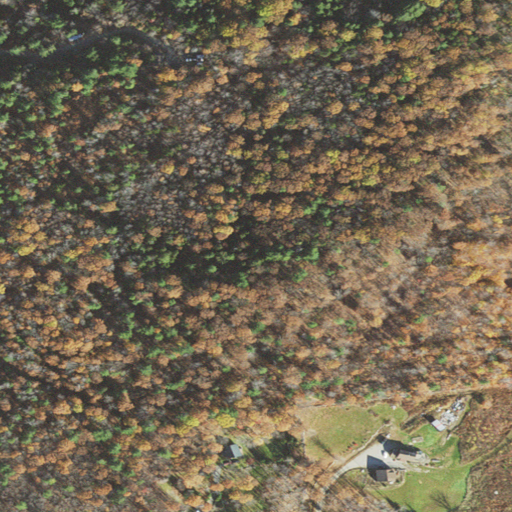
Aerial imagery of mountain in New Hampshire named Graves Hill containing mixed forest, deciduous forest, shrub, evergreen forest, grassland, and low intensity development